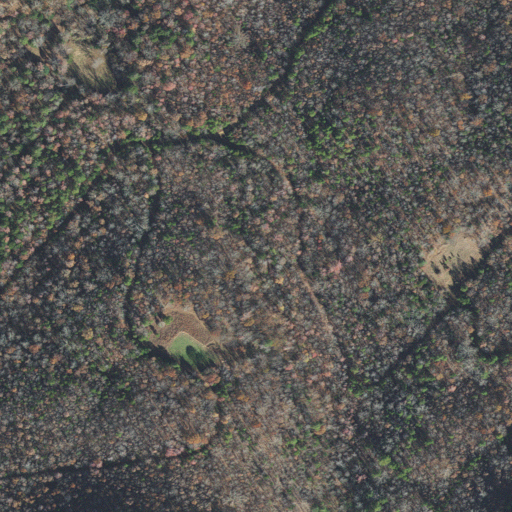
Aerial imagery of valley in Arkansas named Wolf Fall Hollow containing deciduous forest and mixed forest